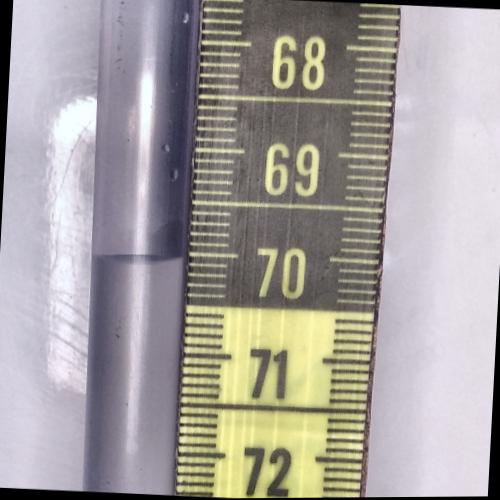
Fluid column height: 70.0 cm